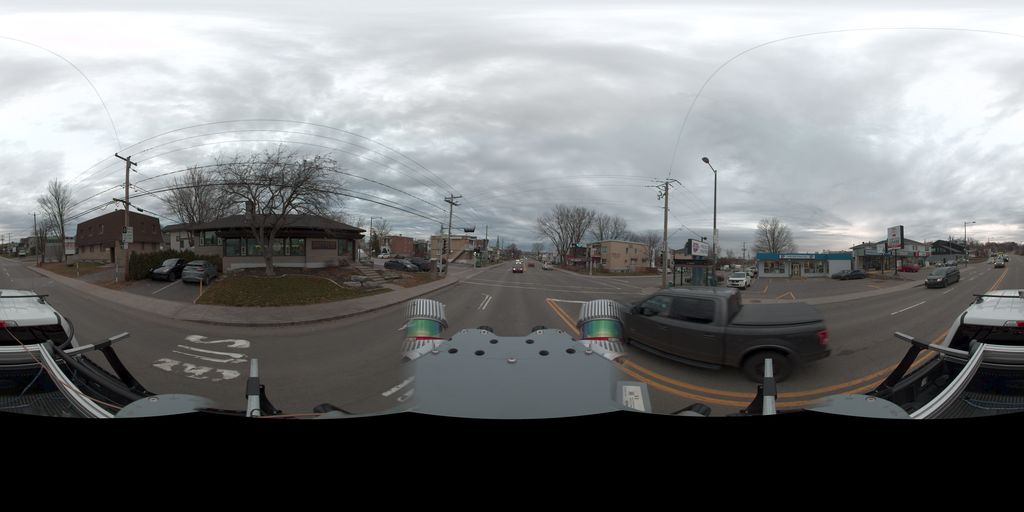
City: quebec_city